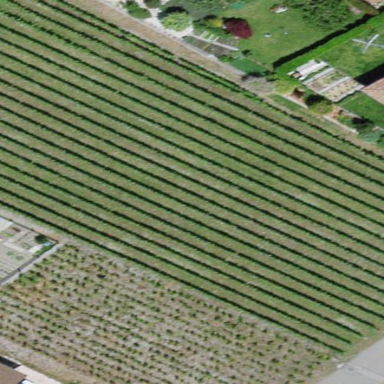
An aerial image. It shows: Vineyard with grape crops.